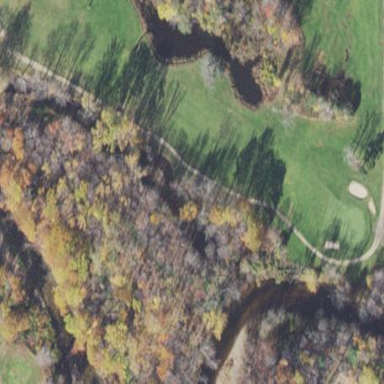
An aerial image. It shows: Golf fairway surrounded by grass.